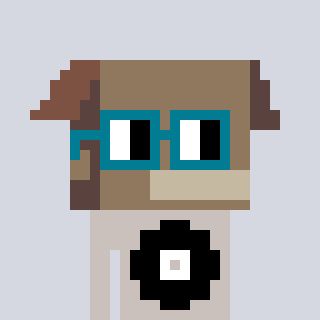
a pixel art character with square dark green glasses, a box-shaped head and a foggrey-colored body on a cool background